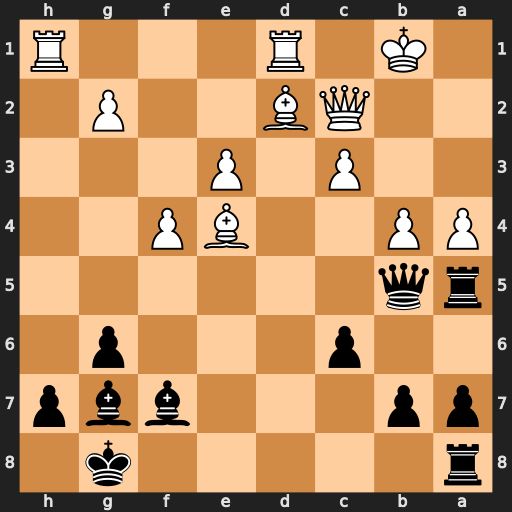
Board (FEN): r5k1/pp3bbp/2p3p1/rq6/PP2BP2/2P1P3/2QB2P1/1K1R3R
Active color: b
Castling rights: -
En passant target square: -
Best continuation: Rxa4 Bd3 Qxb4+